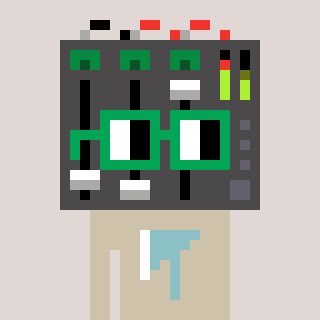
a pixel art character with square green glasses, a mixer-shaped head and a bege-colored body on a warm background